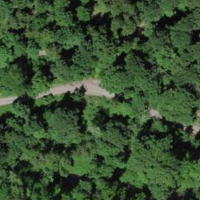
EUNIS habitat code: 41
Species observed at this site:
Acer pseudoplatanus
Acer campestre